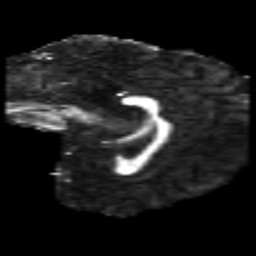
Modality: FA
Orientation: sagittal
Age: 25
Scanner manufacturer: philips
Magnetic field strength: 3 T
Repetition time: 8.6 s
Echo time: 0.127 s